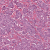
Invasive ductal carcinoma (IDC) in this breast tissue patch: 1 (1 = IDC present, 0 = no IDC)